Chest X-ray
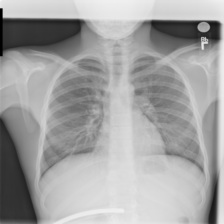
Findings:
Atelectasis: negative
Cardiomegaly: negative
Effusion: negative
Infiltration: negative
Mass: negative
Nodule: negative
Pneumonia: negative
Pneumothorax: negative
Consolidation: negative
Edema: negative
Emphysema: negative
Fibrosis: negative
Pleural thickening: negative
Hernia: negative